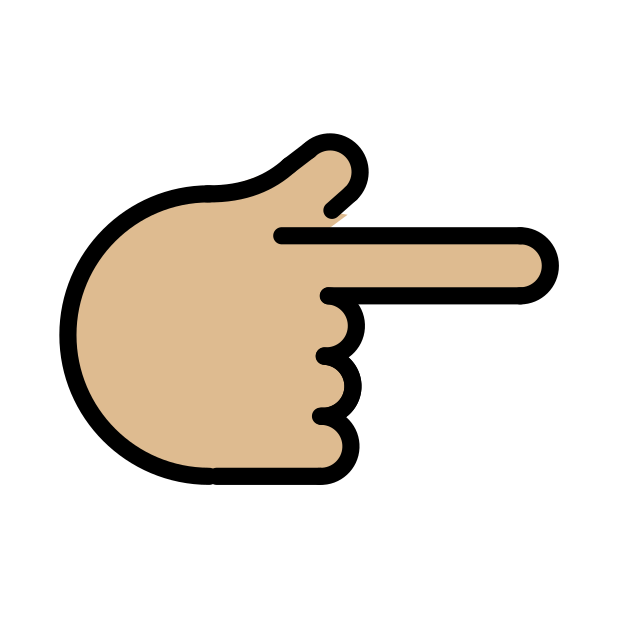
backhand index pointing right: medium-light skin tone